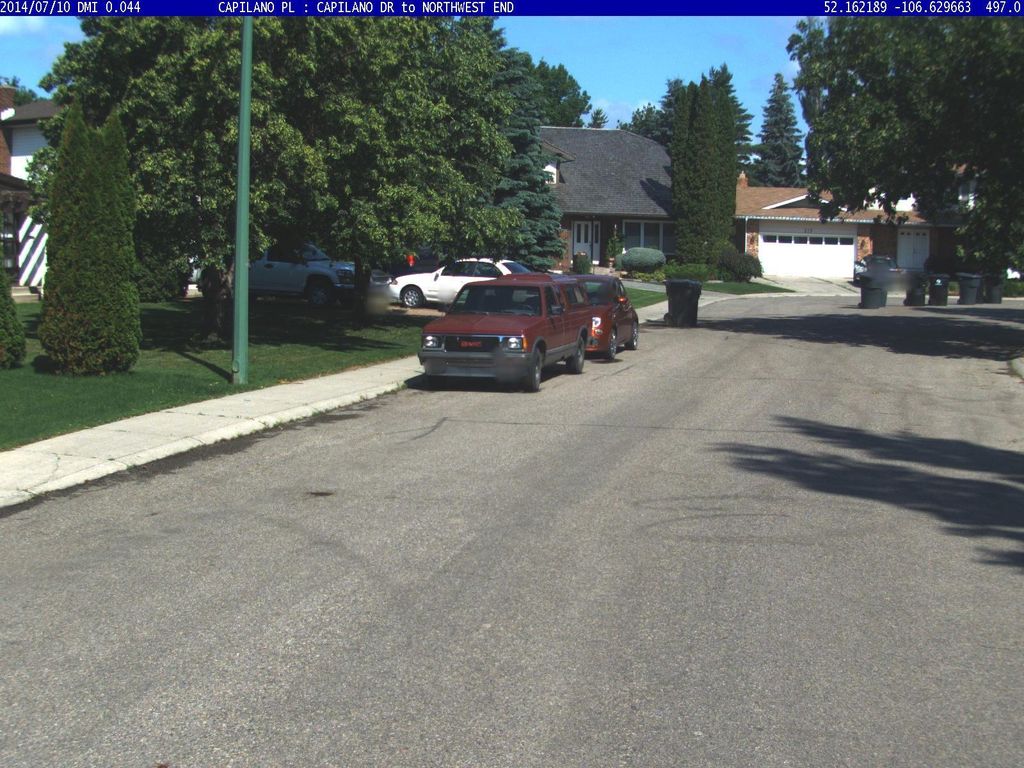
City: saskatoon